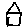
Label: house